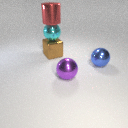
large cyan metal sphere below large red metal cylinder